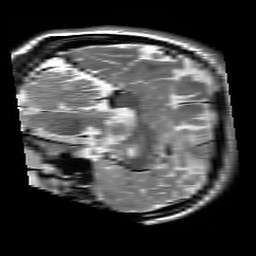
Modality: T2w
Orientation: sagittal
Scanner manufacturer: siemens
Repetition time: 3.9 s
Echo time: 0.076 s